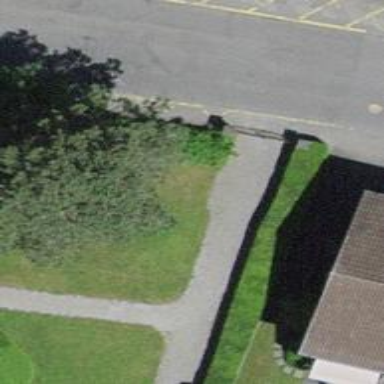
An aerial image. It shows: Fence is in the image.